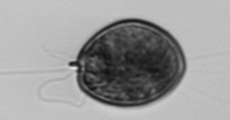
Label: Prorocentrum